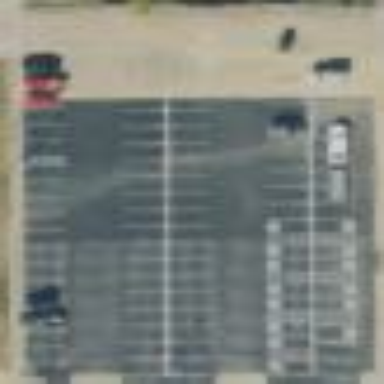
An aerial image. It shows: Parking area.